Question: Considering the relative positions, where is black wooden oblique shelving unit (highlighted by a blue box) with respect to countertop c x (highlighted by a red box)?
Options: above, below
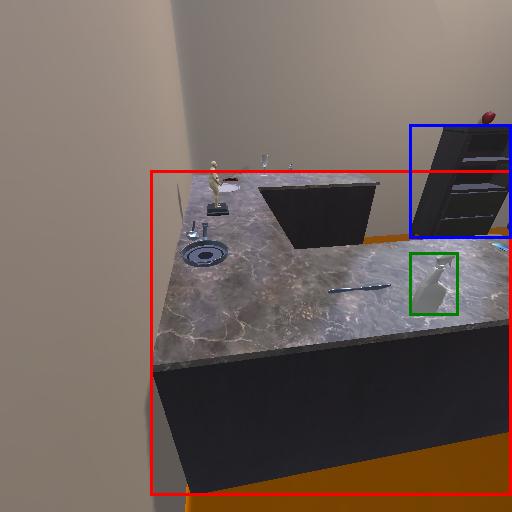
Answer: above